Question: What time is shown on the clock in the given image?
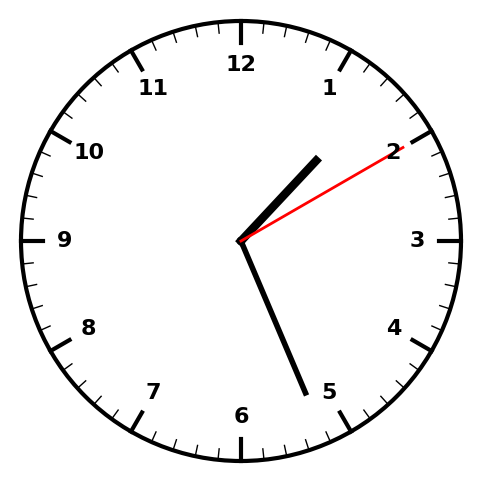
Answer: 01:26:10